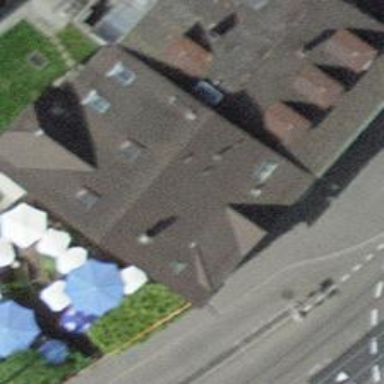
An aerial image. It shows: Café.